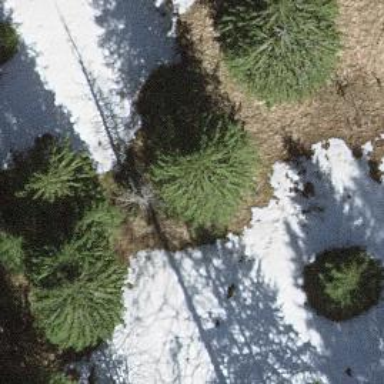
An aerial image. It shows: Single tag "natural: tree."